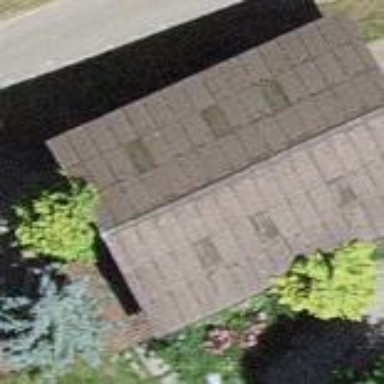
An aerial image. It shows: Shed building.